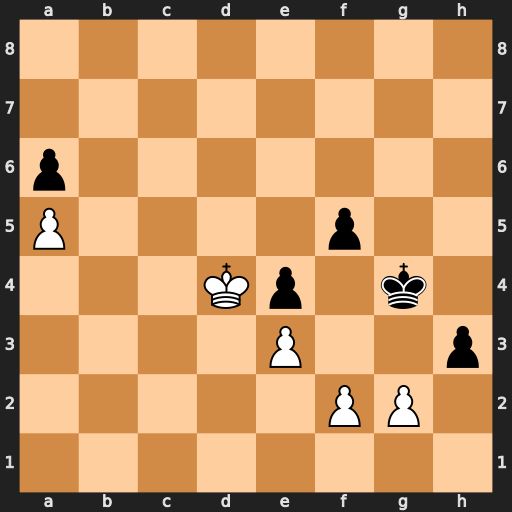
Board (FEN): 8/8/p7/P4p2/3Kp1k1/4P2p/5PP1/8
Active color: w
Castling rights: -
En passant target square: -
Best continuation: gxh3+ Kxh3 Ke5 Kg4 Kf6 f4 Ke5 fxe3 fxe3